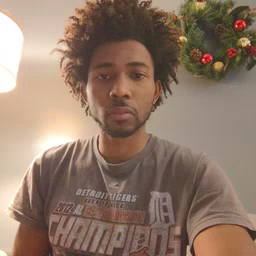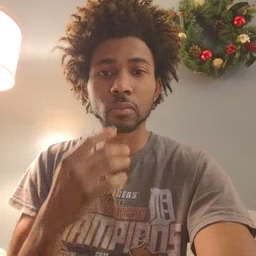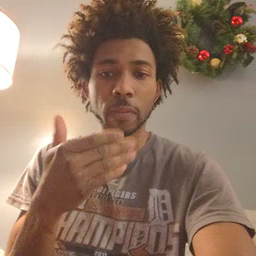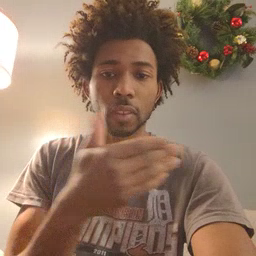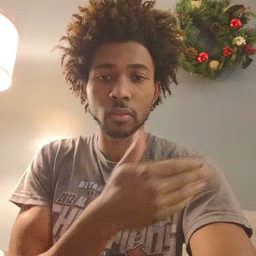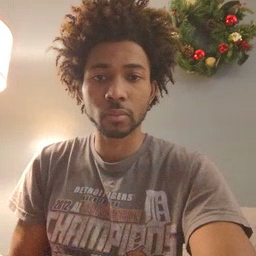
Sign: fish